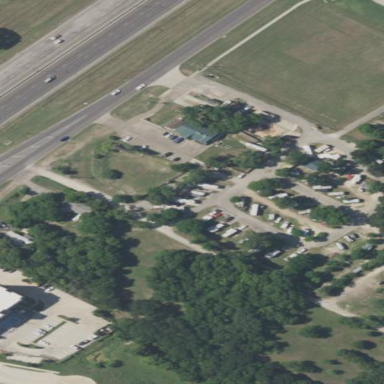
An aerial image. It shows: Caravan site for tourism.